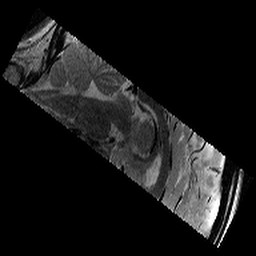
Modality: T2w
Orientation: sagittal
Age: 12
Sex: female
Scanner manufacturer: siemens
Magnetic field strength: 3 T
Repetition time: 7.7 s
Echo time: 0.067 s